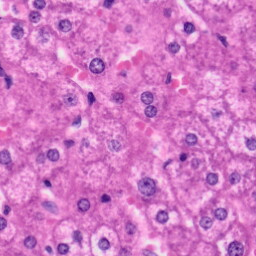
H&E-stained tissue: Liver